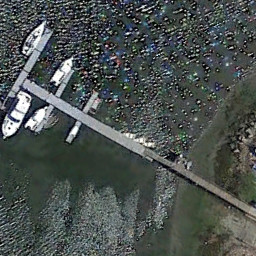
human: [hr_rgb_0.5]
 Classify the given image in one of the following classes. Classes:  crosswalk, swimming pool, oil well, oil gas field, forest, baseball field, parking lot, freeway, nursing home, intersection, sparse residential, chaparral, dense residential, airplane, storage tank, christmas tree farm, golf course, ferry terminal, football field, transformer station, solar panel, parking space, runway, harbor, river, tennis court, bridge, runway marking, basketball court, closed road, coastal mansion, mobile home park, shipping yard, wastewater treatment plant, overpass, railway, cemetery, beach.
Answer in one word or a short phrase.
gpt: ferry terminal